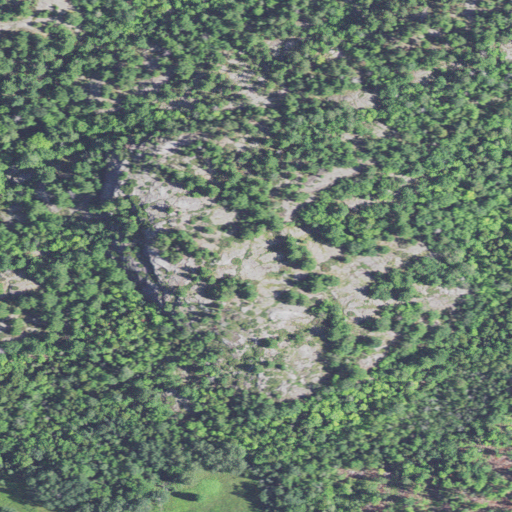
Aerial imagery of mountain in Michigan named Saux Head Hill containing mixed forest, evergreen forest, grassland, deciduous forest, and pasture